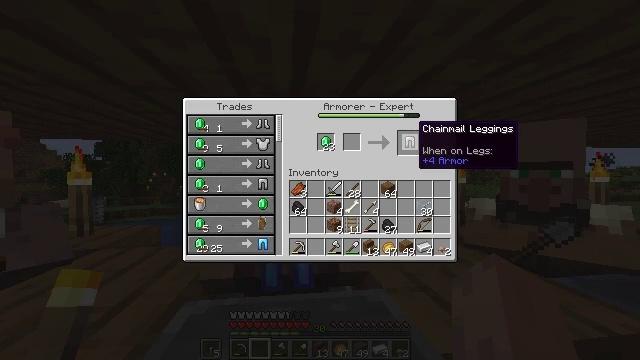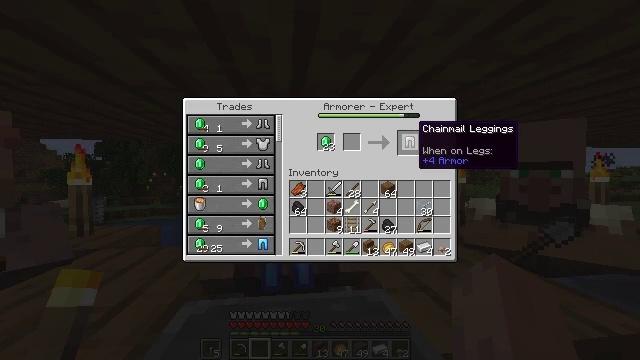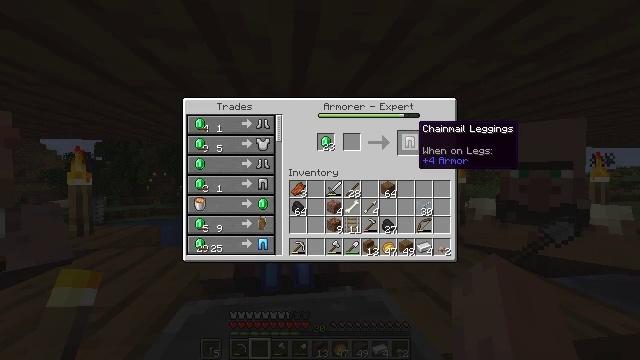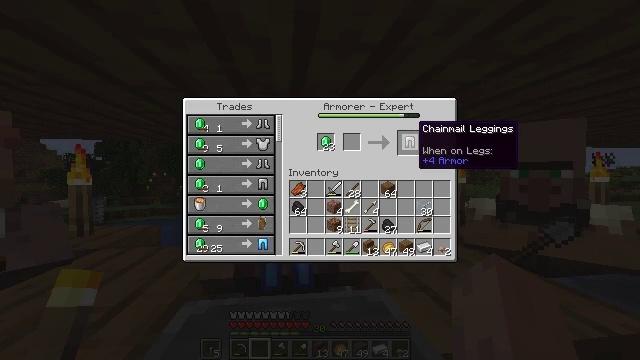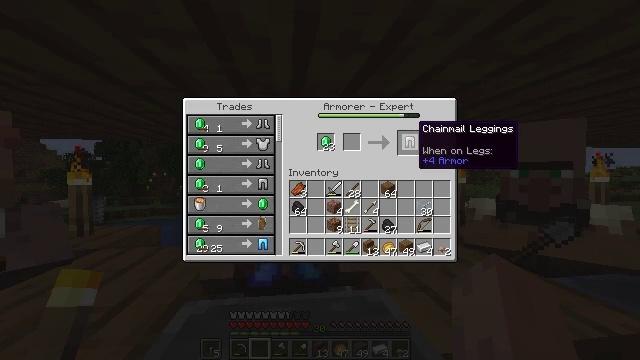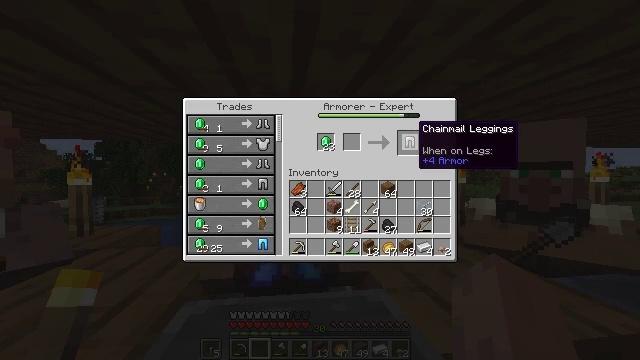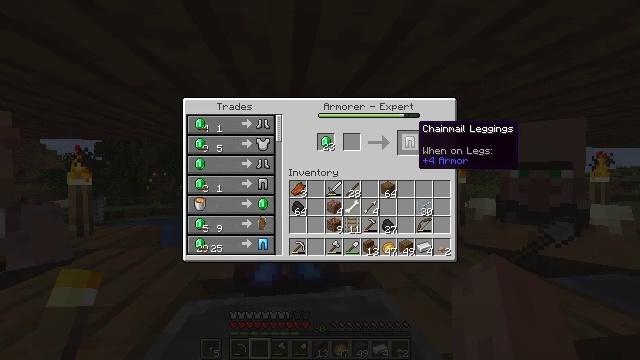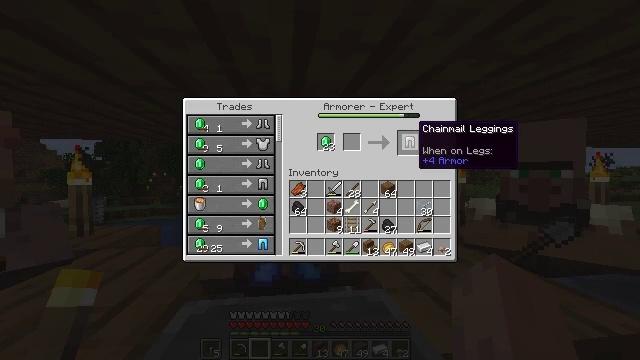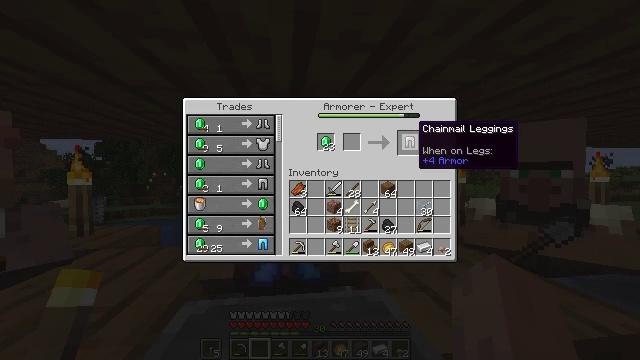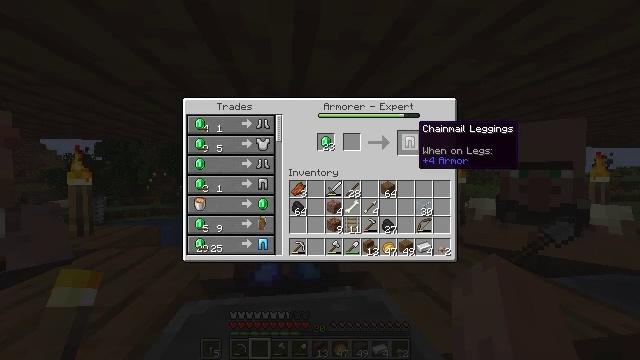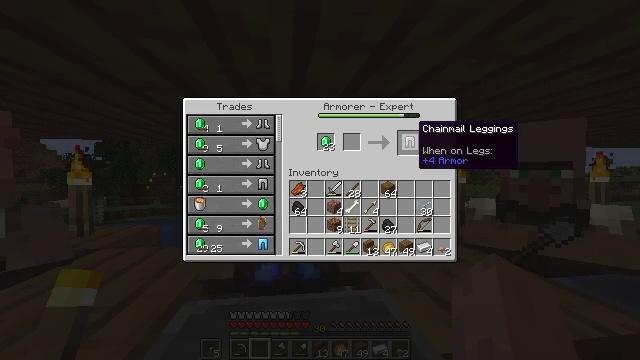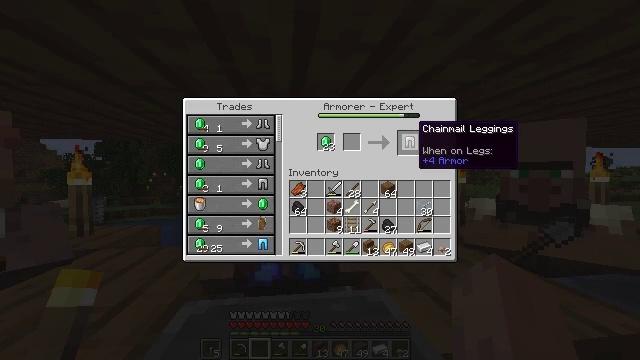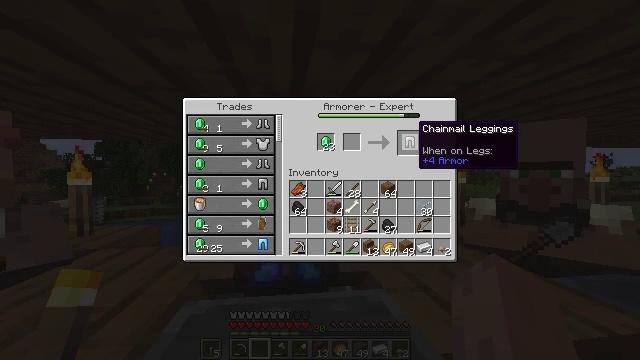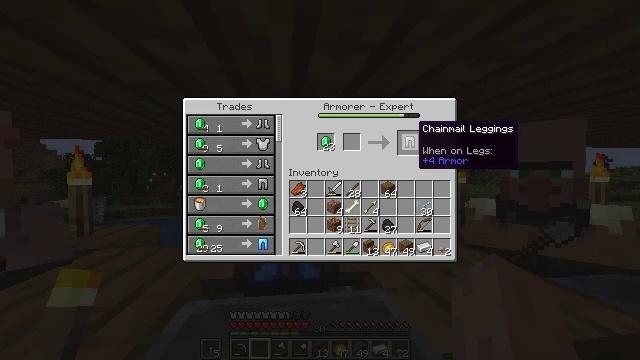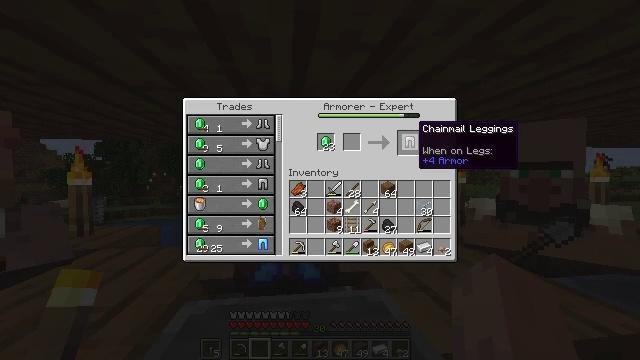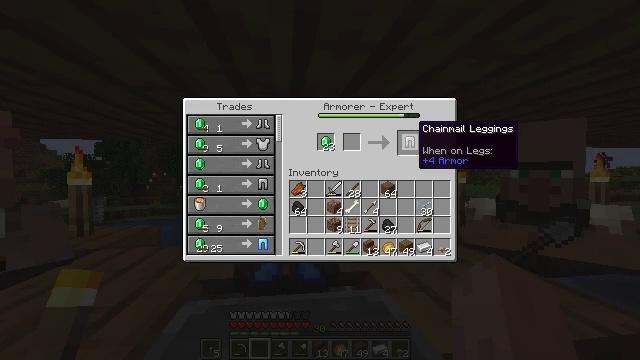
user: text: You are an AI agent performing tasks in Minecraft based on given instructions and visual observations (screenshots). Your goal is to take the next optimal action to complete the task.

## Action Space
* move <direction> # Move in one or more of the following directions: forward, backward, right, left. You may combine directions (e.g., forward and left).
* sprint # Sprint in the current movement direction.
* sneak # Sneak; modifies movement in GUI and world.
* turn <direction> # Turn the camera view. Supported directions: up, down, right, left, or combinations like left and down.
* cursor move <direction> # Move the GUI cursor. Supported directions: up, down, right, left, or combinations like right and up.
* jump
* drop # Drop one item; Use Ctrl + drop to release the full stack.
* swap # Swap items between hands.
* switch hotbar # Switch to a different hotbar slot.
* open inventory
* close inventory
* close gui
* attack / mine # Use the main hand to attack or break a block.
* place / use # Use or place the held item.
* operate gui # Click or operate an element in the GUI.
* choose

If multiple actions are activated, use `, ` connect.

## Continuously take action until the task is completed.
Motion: motion action
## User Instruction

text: Craft chainmail leggings.
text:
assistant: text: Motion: no_op
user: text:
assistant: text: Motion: no_op
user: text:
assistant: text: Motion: no_op
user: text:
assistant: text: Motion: no_op
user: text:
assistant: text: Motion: no_op
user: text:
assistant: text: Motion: no_op
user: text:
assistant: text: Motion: no_op
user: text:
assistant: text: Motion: no_op
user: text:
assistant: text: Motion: no_op
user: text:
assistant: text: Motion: no_op
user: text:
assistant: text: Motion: no_op
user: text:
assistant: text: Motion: no_op
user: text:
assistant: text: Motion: no_op
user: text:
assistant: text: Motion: no_op
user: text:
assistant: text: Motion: no_op
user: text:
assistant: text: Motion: no_op
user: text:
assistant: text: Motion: no_op
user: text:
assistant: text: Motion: no_op
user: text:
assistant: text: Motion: no_op
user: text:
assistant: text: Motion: no_op
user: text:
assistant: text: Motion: no_op
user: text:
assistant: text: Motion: no_op
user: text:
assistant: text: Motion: no_op
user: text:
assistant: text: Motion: operate gui
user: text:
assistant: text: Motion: operate gui
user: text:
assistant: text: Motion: operate gui
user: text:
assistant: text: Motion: cursor move right and down
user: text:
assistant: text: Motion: cursor move right and down
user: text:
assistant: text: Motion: cursor move down
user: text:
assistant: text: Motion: no_op